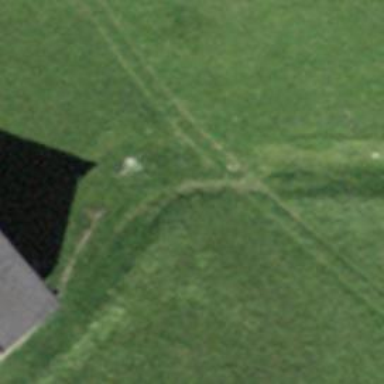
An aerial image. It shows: Grass track with grade 5 tracktype.